Breast ultrasound image
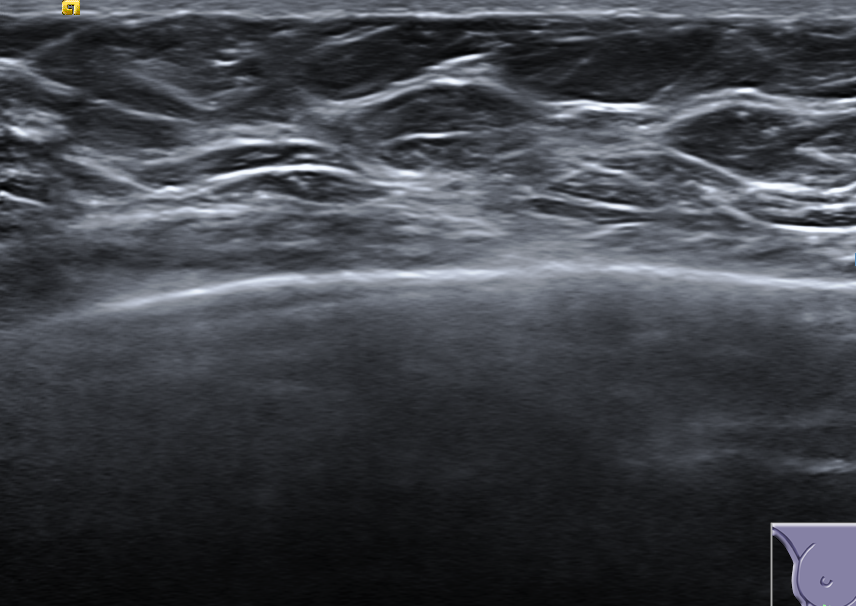
Diagnosis: normal